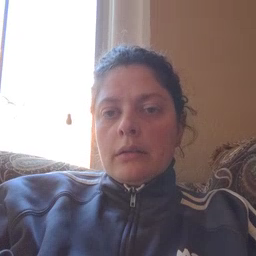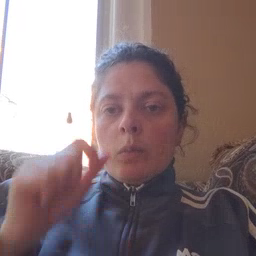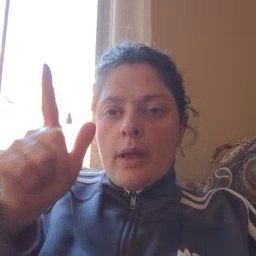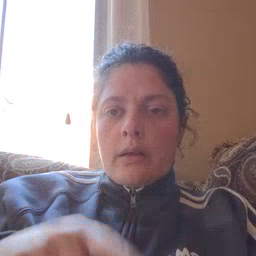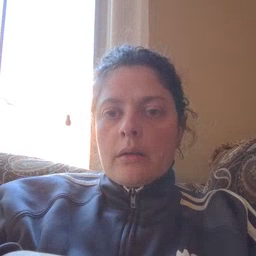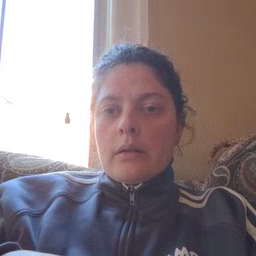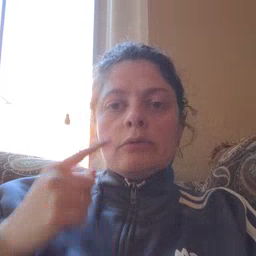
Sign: wake